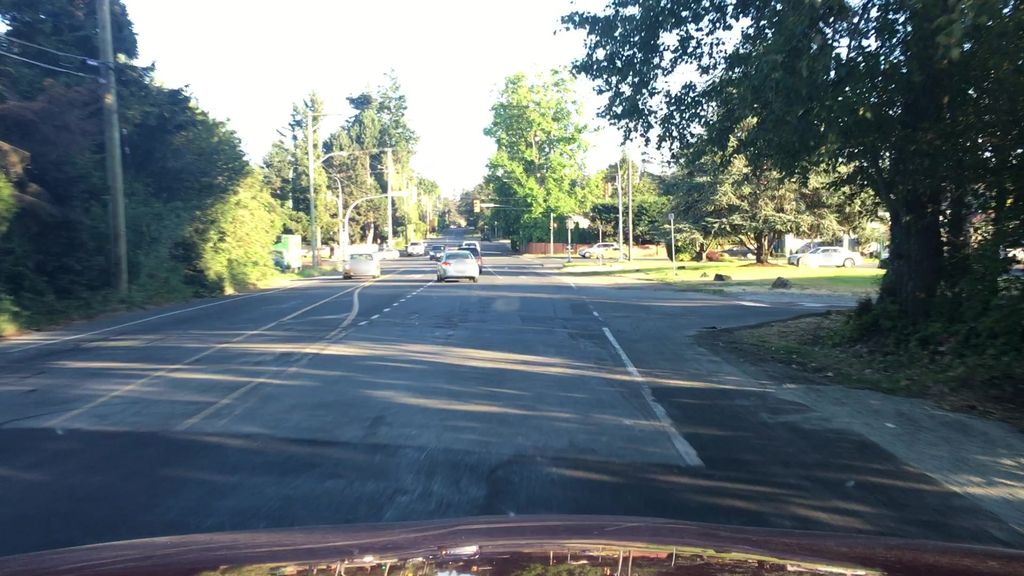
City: victoria